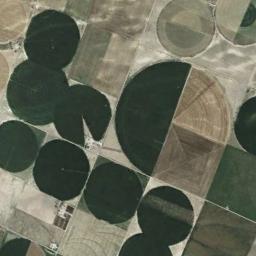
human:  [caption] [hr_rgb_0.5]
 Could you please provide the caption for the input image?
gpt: Only the round farmland is in the upper right corner .

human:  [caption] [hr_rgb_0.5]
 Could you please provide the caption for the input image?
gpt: Some green circle farmland are in the bare land .

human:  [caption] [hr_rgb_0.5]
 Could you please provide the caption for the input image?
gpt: More than ten neatly arranged green and brown mixed circular farmlands with incomplete gardens .

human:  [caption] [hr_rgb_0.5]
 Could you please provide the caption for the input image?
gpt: Several dark green circular or fan-shaped farmlands with different radii are surrounded by some square farmlands .

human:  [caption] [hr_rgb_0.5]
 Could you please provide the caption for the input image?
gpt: There are many circular farmlands of the same size and a larger one .